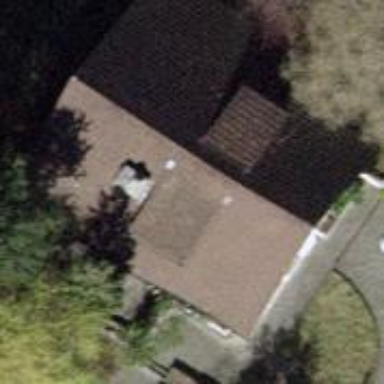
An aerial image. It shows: Detached building with gabled roof.